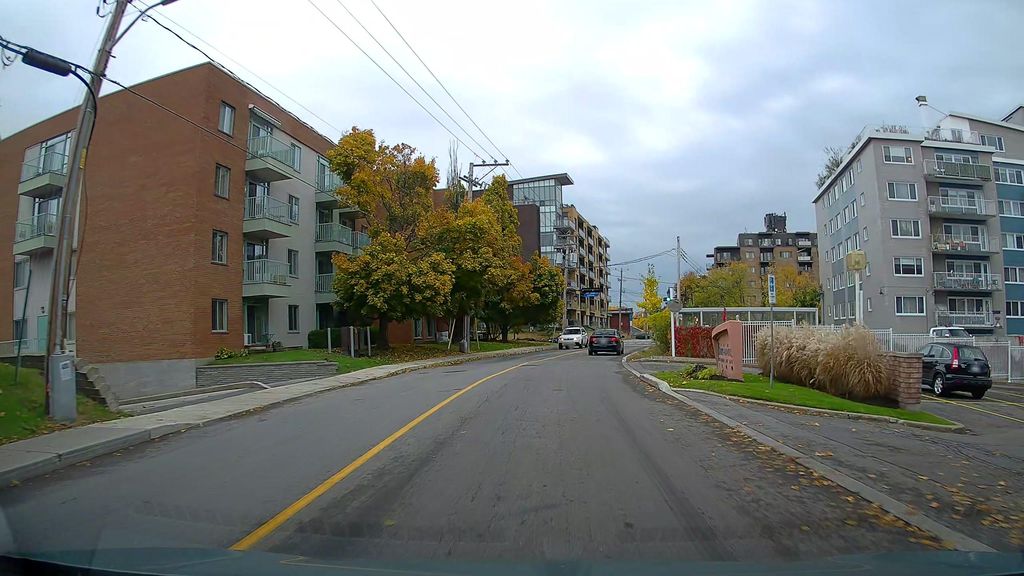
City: montreal